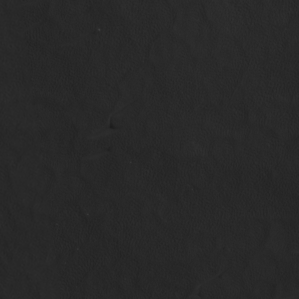
Label: non_frost